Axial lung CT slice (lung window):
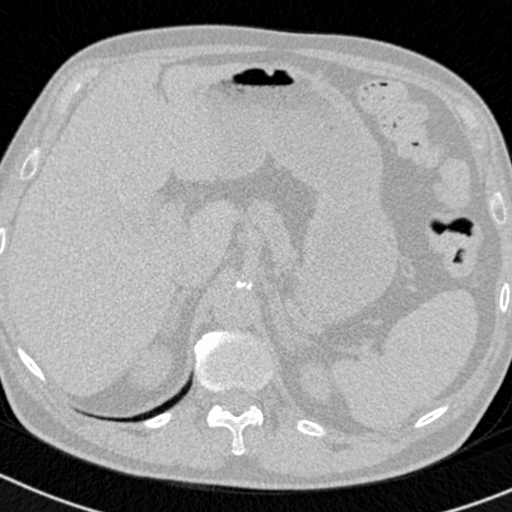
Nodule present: no